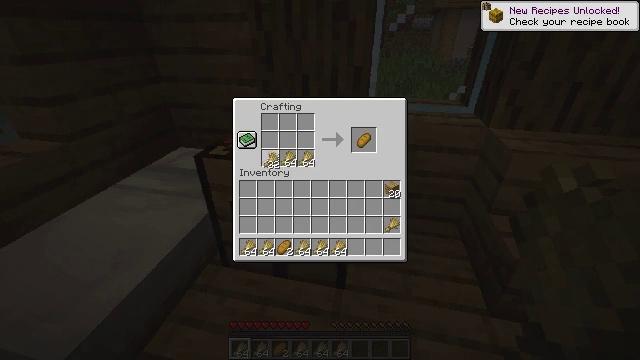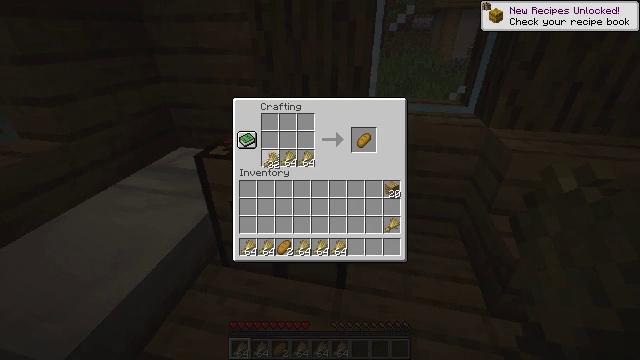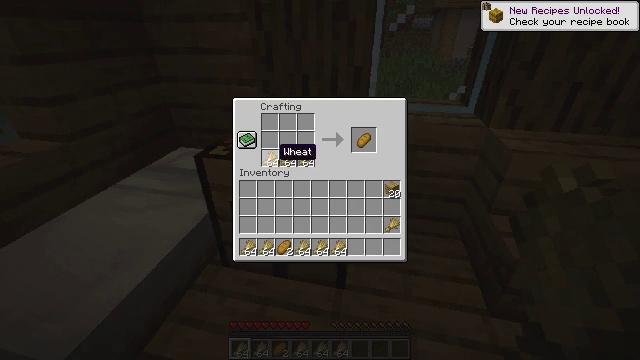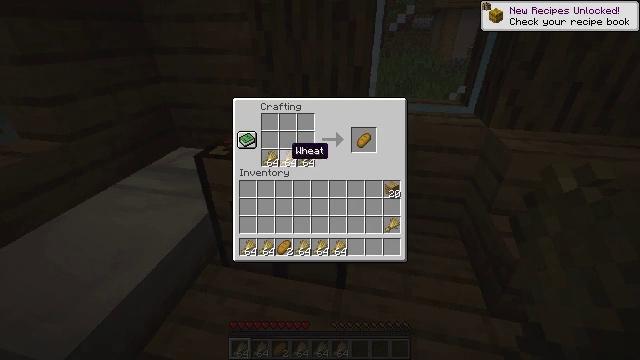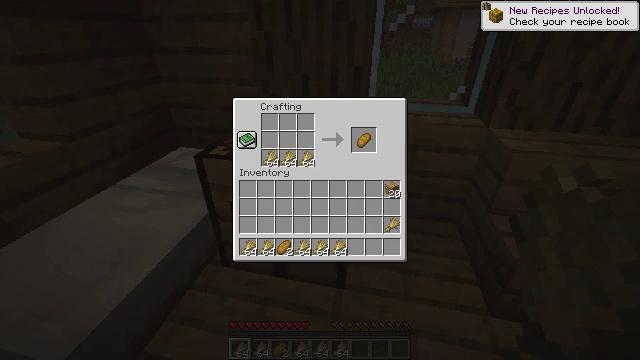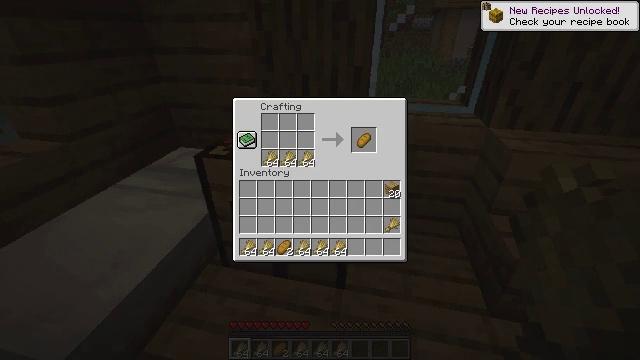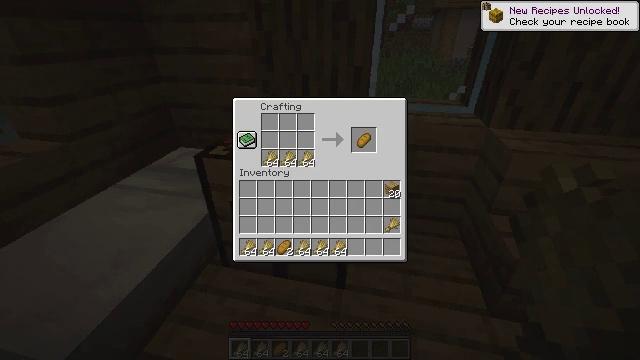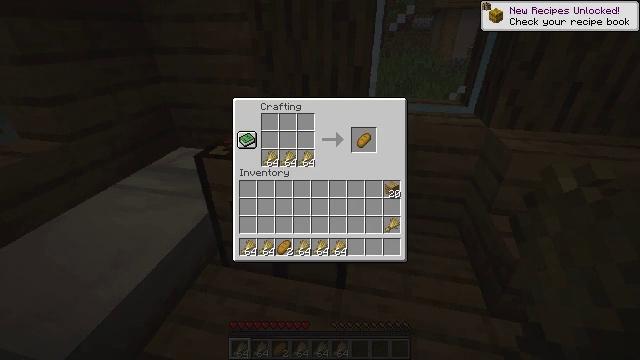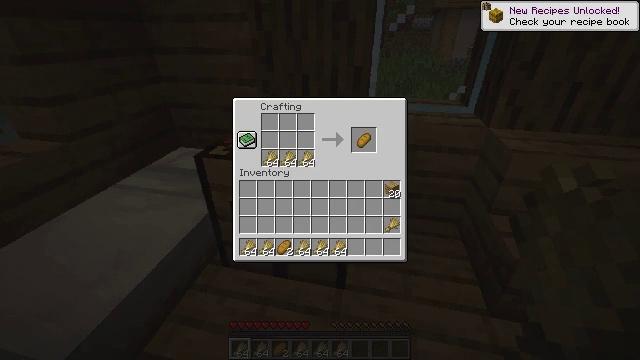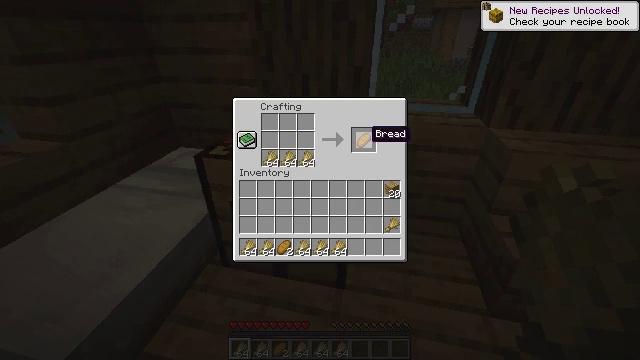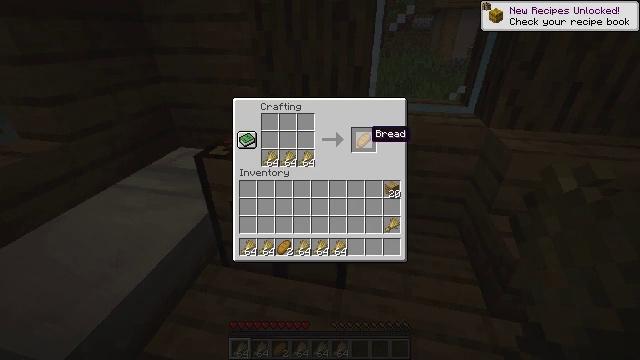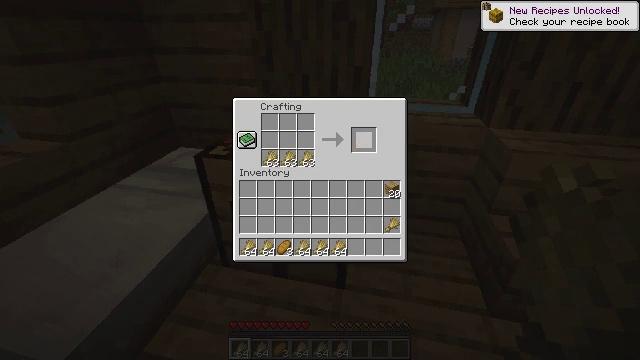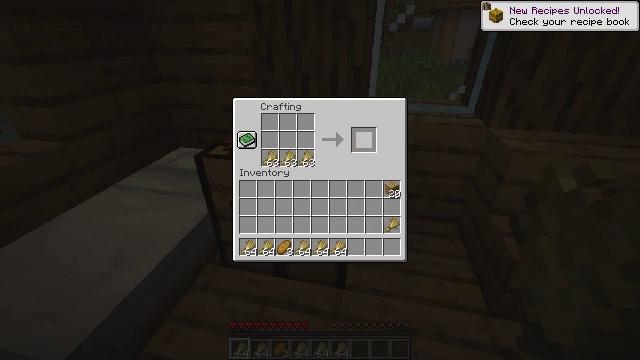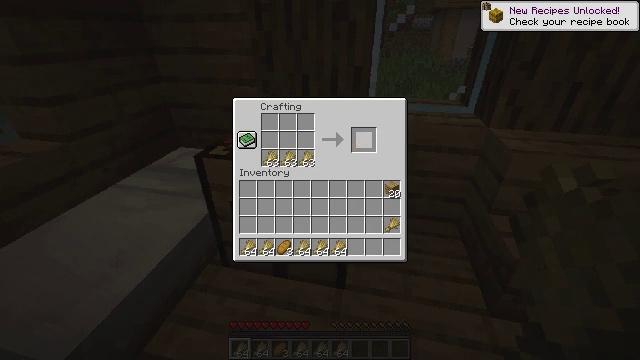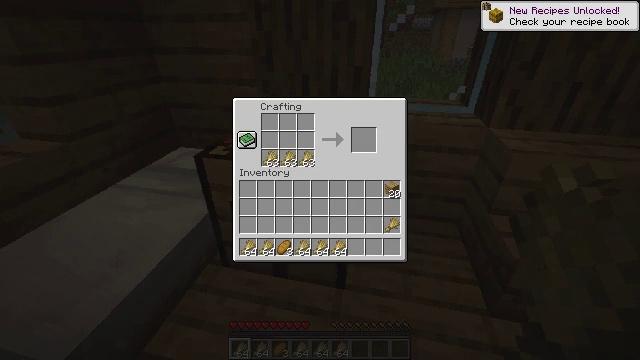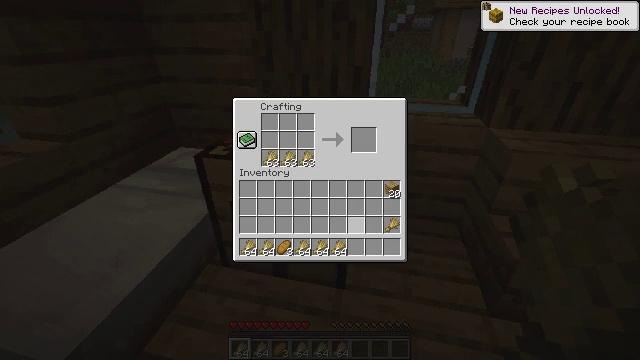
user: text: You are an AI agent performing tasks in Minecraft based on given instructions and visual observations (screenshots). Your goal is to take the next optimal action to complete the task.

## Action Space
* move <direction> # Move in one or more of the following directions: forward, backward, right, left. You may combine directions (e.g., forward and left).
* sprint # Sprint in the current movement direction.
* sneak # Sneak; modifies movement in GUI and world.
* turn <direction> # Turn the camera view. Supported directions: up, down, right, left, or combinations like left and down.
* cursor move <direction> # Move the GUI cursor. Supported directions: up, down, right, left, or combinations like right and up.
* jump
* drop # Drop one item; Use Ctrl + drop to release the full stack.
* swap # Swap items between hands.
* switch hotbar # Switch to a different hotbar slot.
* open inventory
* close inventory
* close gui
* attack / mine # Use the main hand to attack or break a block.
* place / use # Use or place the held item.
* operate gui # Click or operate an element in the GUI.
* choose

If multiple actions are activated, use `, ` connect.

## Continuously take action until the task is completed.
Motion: motion action
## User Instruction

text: Bake some bread with wheat.
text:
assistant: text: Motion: operate gui
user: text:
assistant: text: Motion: no_op
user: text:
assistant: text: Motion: cursor move right
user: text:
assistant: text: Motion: cursor move right
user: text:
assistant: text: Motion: cursor move right
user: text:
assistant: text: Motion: sneak, cursor move right
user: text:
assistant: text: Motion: sneak
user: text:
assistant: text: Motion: sneak
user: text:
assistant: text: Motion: sneak, cursor move left
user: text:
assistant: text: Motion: sneak
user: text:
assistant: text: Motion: sneak, operate gui
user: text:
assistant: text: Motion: sneak, operate gui
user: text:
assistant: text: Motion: sneak, operate gui
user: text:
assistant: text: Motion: sneak, cursor move down
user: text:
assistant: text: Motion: sneak, cursor move left and down
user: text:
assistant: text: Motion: sneak, cursor move down
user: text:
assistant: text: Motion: no_op
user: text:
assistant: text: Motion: no_op
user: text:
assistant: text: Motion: no_op
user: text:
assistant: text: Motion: no_op
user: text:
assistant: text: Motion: no_op
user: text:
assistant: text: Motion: no_op
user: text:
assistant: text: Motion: no_op
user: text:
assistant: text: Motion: no_op
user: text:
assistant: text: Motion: operate gui
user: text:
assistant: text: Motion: operate gui
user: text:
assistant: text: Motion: cursor move up, operate gui
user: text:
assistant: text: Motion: cursor move up
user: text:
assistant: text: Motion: cursor move left and up
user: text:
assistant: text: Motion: no_op